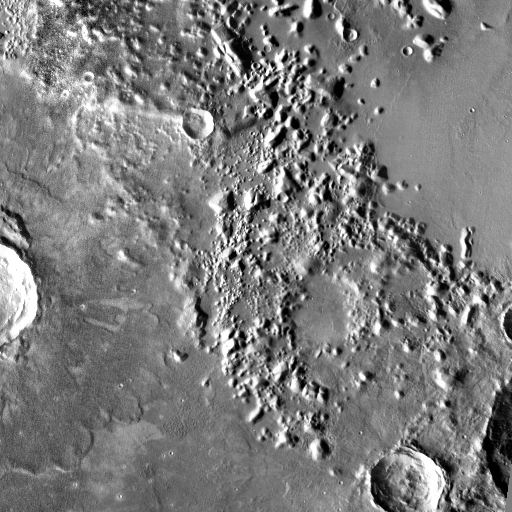
Crater classes present: Background, Other, Buried